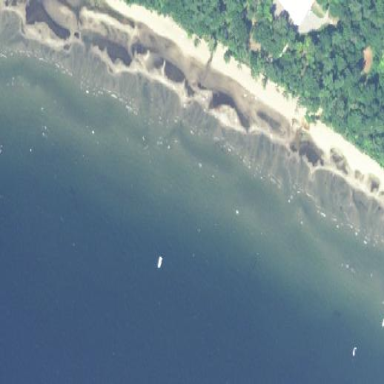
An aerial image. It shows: Scenic beach with natural beauty.